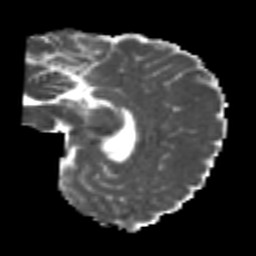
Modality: MD
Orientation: sagittal
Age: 21
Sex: male
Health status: healthy
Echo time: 0.074 s